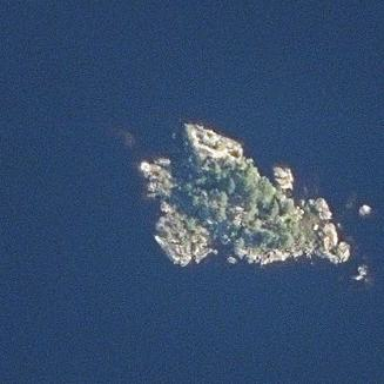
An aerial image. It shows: Islet.